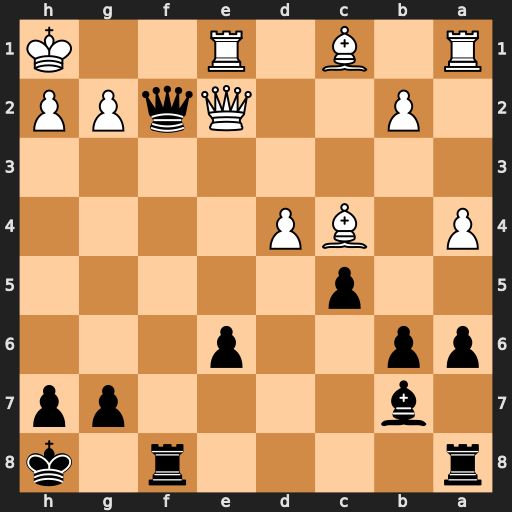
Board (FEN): r4r1k/1b4pp/pp2p3/2p5/P1BP4/8/1P2QqPP/R1B1R2K
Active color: b
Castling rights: -
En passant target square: -
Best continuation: Bxg2#